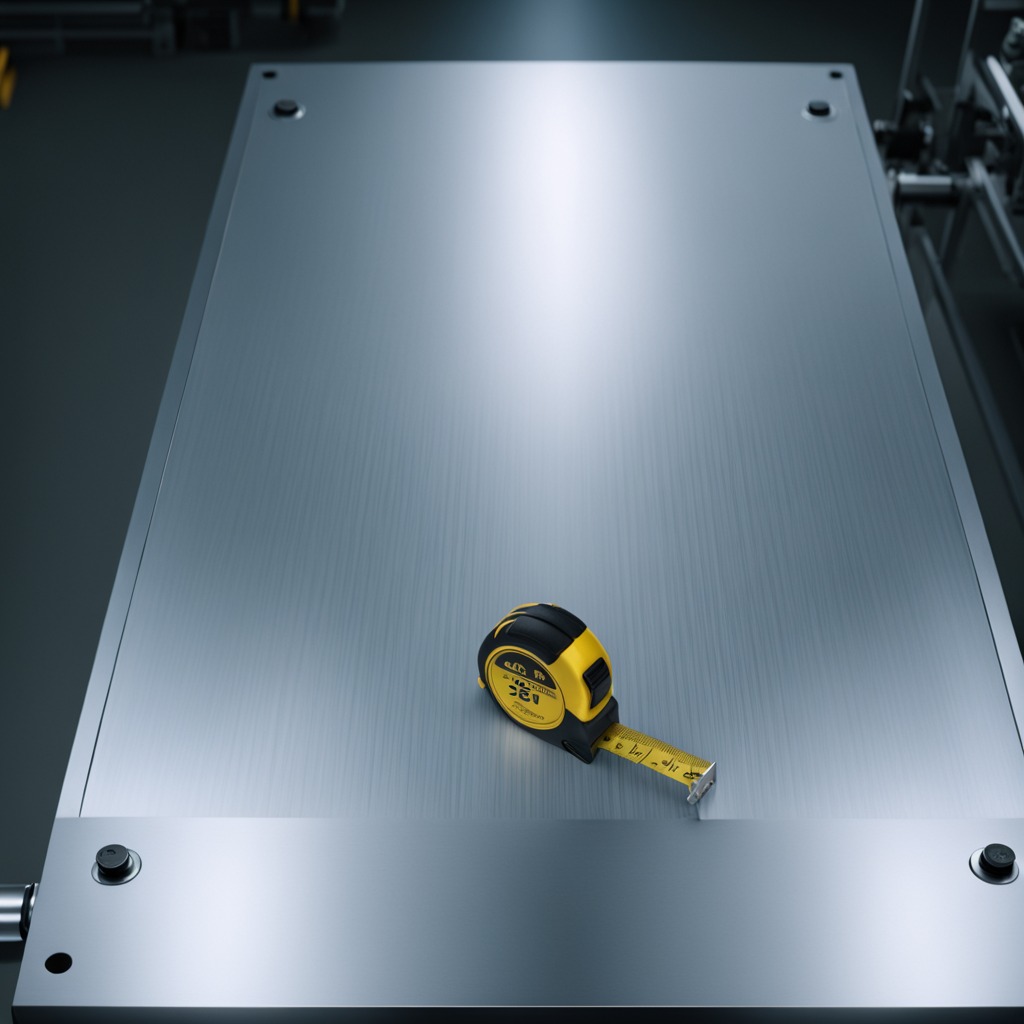
A measuring tape is lying on the metal table.